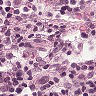
Metastatic tissue present: yes